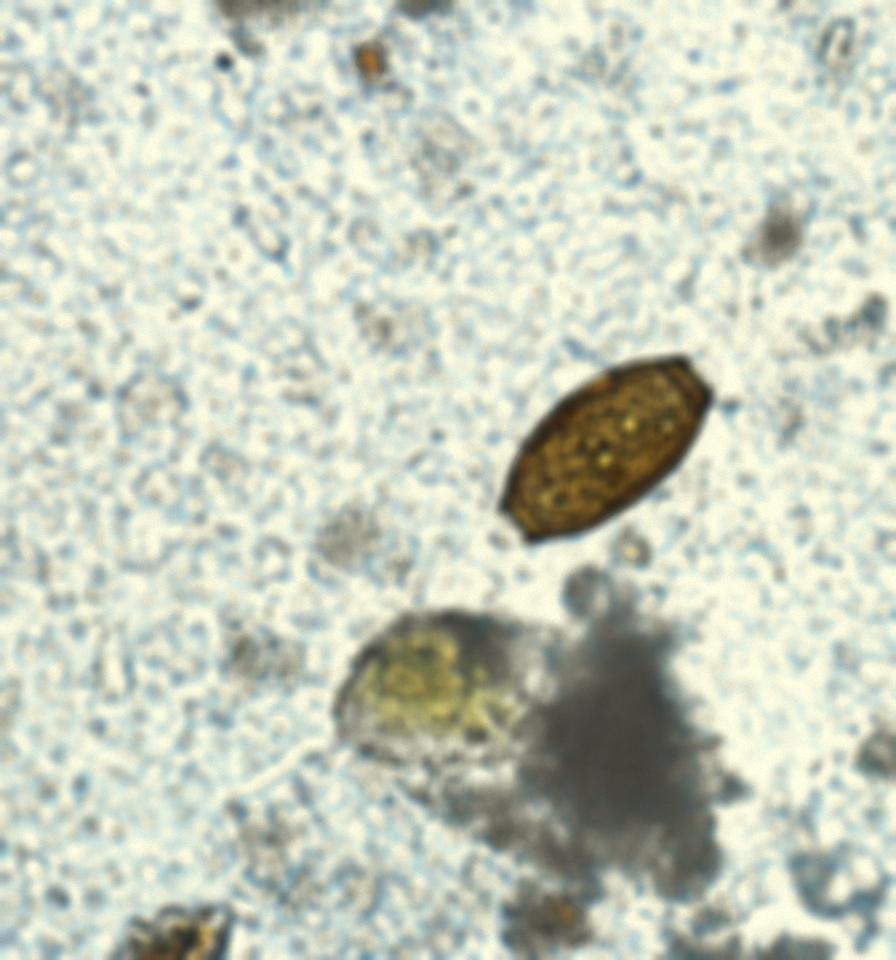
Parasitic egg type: Trichuris trichiura